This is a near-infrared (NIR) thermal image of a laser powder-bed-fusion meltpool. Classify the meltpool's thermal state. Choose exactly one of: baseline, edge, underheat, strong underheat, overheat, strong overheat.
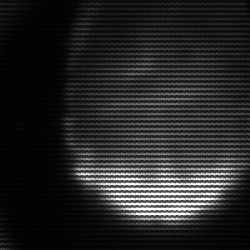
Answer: edge